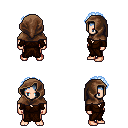
a pixel art fantasy rpg character, male body template, human, light skin, brown robe, red pants, white cyan curly afro hairstyle, cloth hood, four views (front, back, left, right), 2x2 character sprite sheet, small pixel art, hard edges, no anti-aliasing